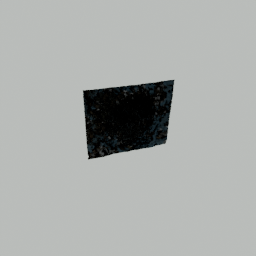
Label: nature